Field crop: maize
Growth stage: 2
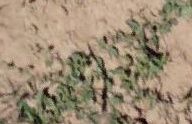
Species: convolvulus